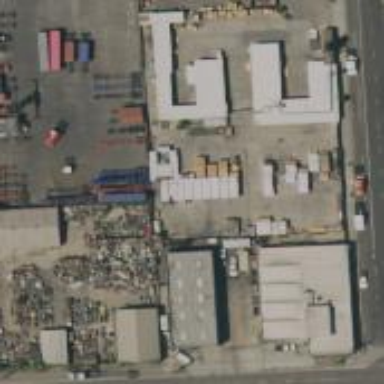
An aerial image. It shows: Blocked service alley.